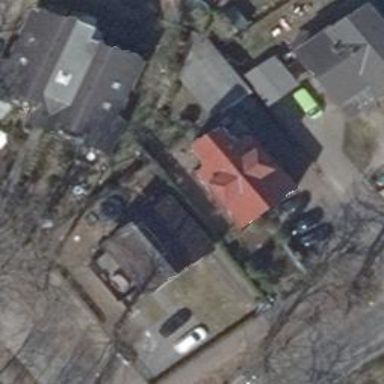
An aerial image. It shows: Gabled roof on residential building.